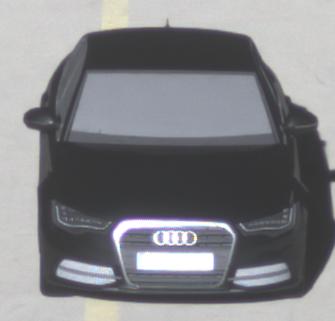
Make: Audi
Model: A6 2.0 TFSI
Detailed model: A6 (C7) Limousine
Model produced from: 2011/10
Model produced until: 2014/09
Doors: 4
Color: black
Road condition: dry road
Daytime: morning or afternoon
Contrast: high contrast